Question: I've seen/heard all about disabling text selection with the variations of 'user-select', but none of those are working for the problem I'm having. On Android (and I presume on iPhone), if you tap-and-hold on text, it highlights it and brings up little flags to drag and select text. I need to disable those (see image):

I've tried '-webkit-touch-callout' to no avail, and even tried things like '$('body').on('select',function(e){e.preventDefault();return;});' to no avail. And the cheap tricks like '::selection:rgba(0,0,0,0);' won't work either, as hiding these won't help - selection still happens and it disrupts the UI. Plus I'm guessing those flags would still be there.
Any thoughts would be great. Thanks!
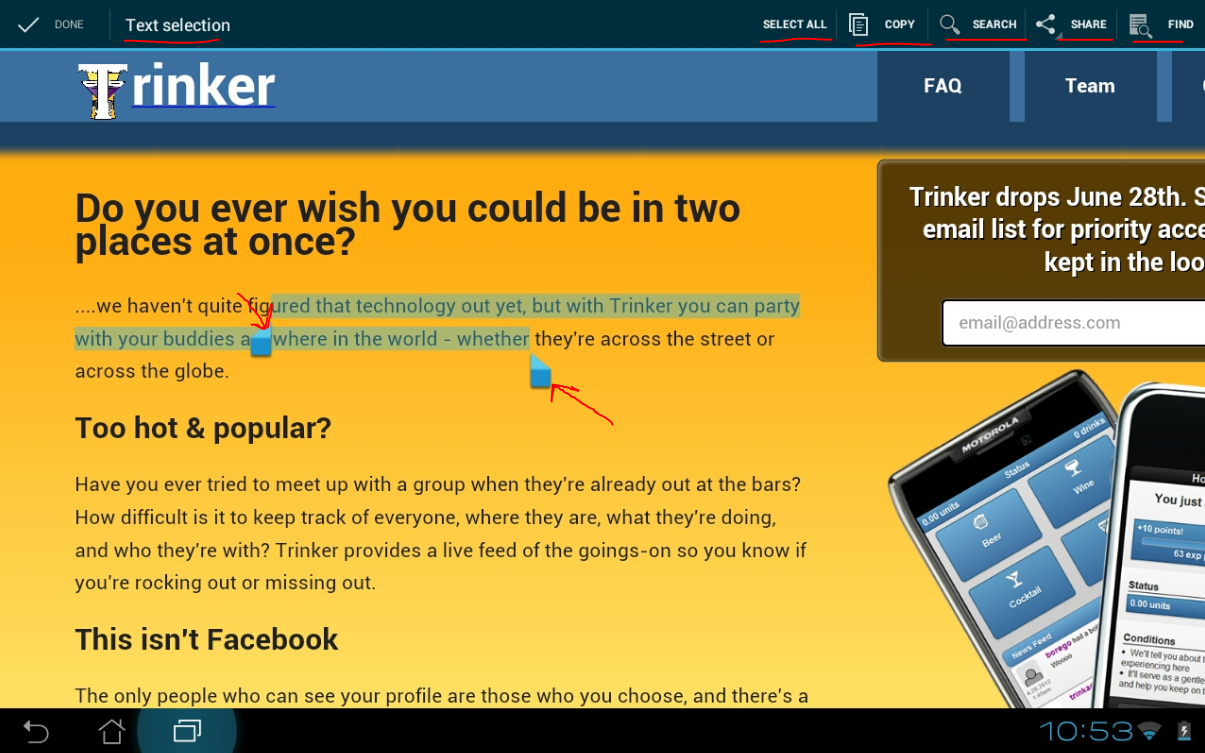
Answer: <URL>
The above jsFiddle Demo I made uses a Plugin to allow you to in or devices (along with desktop browsers too).
It's easy to use and here is the sample markup once the jQuery plugin is installed.
'''
<p class="notSelectable">This text is not selectable</p>
<p> This text is selectable</p>
'''
'''
$(document).ready(function(){
$('.notSelectable').disableSelection();
});
'''
'''
$.fn.extend({
disableSelection: function() {
this.each(function() {
this.onselectstart = function() {
return false;
};
this.unselectable = "on";
$(this).css('-moz-user-select', 'none');
$(this).css('-webkit-user-select', 'none');
});
return this;
}
});
'''
'I still need to be able to trigger events (notably, touchstart, touchmove, and touchend) on the elements.'
I would simply would that is affected by this plugin, yet it's text-contents are protected using this plugin.
To allow interaction with a link in a block of text, you can use 'span tags' for all but the link and add class name '.notSelected' for those 'span tags' only, thus preserving selection and interaction of the anchors link.
This updated <URL> confirms you concern that perhaps other functions may not work when text-selection is disabled. Shown in this updated jsFiddle is jQuery Click Event listener that will fire a Browser Alert for when the Bold Text is clicked on, even if that Bold Text is not text-selectable.